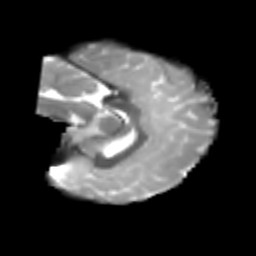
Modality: T2w
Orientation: sagittal
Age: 7
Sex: male
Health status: healthy